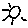
Label: sun